Question: On a site I'm working on, I've got everything looking pretty much the same over the browsers (checking Chrome, Safari & Firefox).
All except for a pesky 1px gap on the navigation items, noticeable on the items (when the background is filled).
You can visit the site here: <URL>
This is the gap I'm talking about

I've messed about with 'height', 'line-height', 'padding', etc. of multiple elements (nav, ul and such), but nothing seems to do the trick.
However if I increase 'font-size' from '1.2em' to '1.3em' it fits, but then it doesn't on Chrome. Increasing the font '0.1' at a time makes it alternate between fitting on Chrome and Firefox basically.
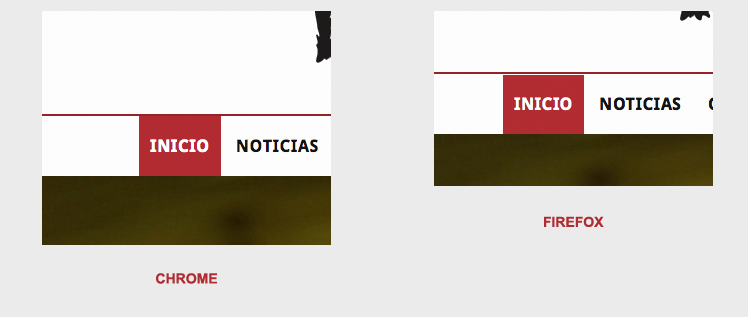
Answer: '''
#navigation-container #main-nav ul > li.menu-item-has-children > a::after {
content: "";
font-family: FontAwesome;
margin-left: 4px;
position: absolute;
}
'''
Here is your answer amigo!
Just add a 'position: absolute;'
it's the ':after' (the small icon) that needs a position absolute. It's causing a bit of upper space, but when you give it a position absolute, all is good my friend!